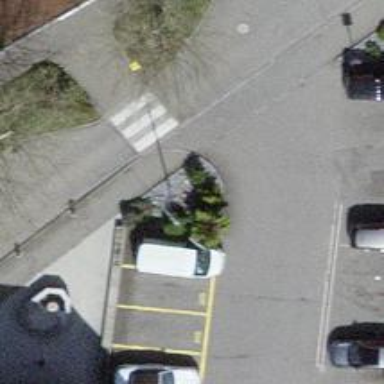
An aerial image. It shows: Post box.